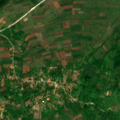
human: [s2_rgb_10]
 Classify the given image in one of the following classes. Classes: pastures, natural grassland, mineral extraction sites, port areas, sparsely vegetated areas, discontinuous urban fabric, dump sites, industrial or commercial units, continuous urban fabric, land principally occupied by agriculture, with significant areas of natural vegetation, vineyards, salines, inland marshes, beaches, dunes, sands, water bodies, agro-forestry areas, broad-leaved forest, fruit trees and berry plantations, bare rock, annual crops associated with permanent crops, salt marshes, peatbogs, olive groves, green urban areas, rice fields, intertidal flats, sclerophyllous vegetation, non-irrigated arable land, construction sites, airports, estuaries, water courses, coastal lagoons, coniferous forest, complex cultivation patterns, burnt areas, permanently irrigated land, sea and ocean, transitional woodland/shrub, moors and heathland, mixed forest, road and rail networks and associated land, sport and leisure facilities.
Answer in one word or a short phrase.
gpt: complex cultivation patterns, land principally occupied by agriculture, with significant areas of natural vegetation, broad-leaved forest